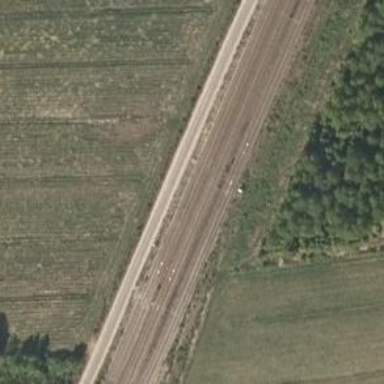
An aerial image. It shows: Rail siding with electrified contact lines.